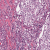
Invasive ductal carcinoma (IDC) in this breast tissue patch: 1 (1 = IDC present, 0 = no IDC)